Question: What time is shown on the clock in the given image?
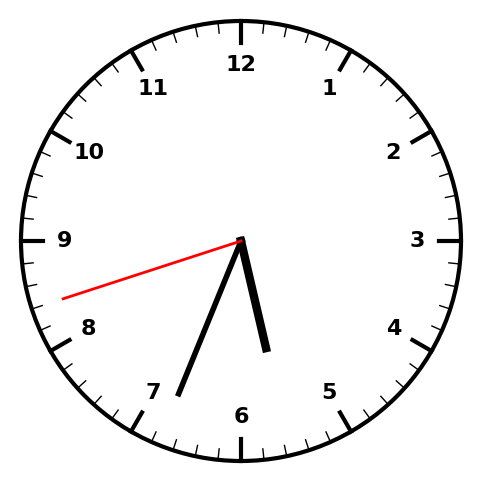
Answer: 05:33:42